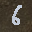
Label: 6